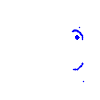
Particle: electron